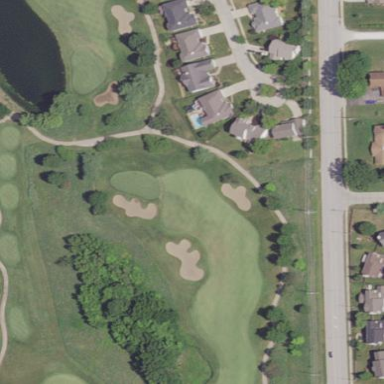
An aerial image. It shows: Well-manicured grass area.